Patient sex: M
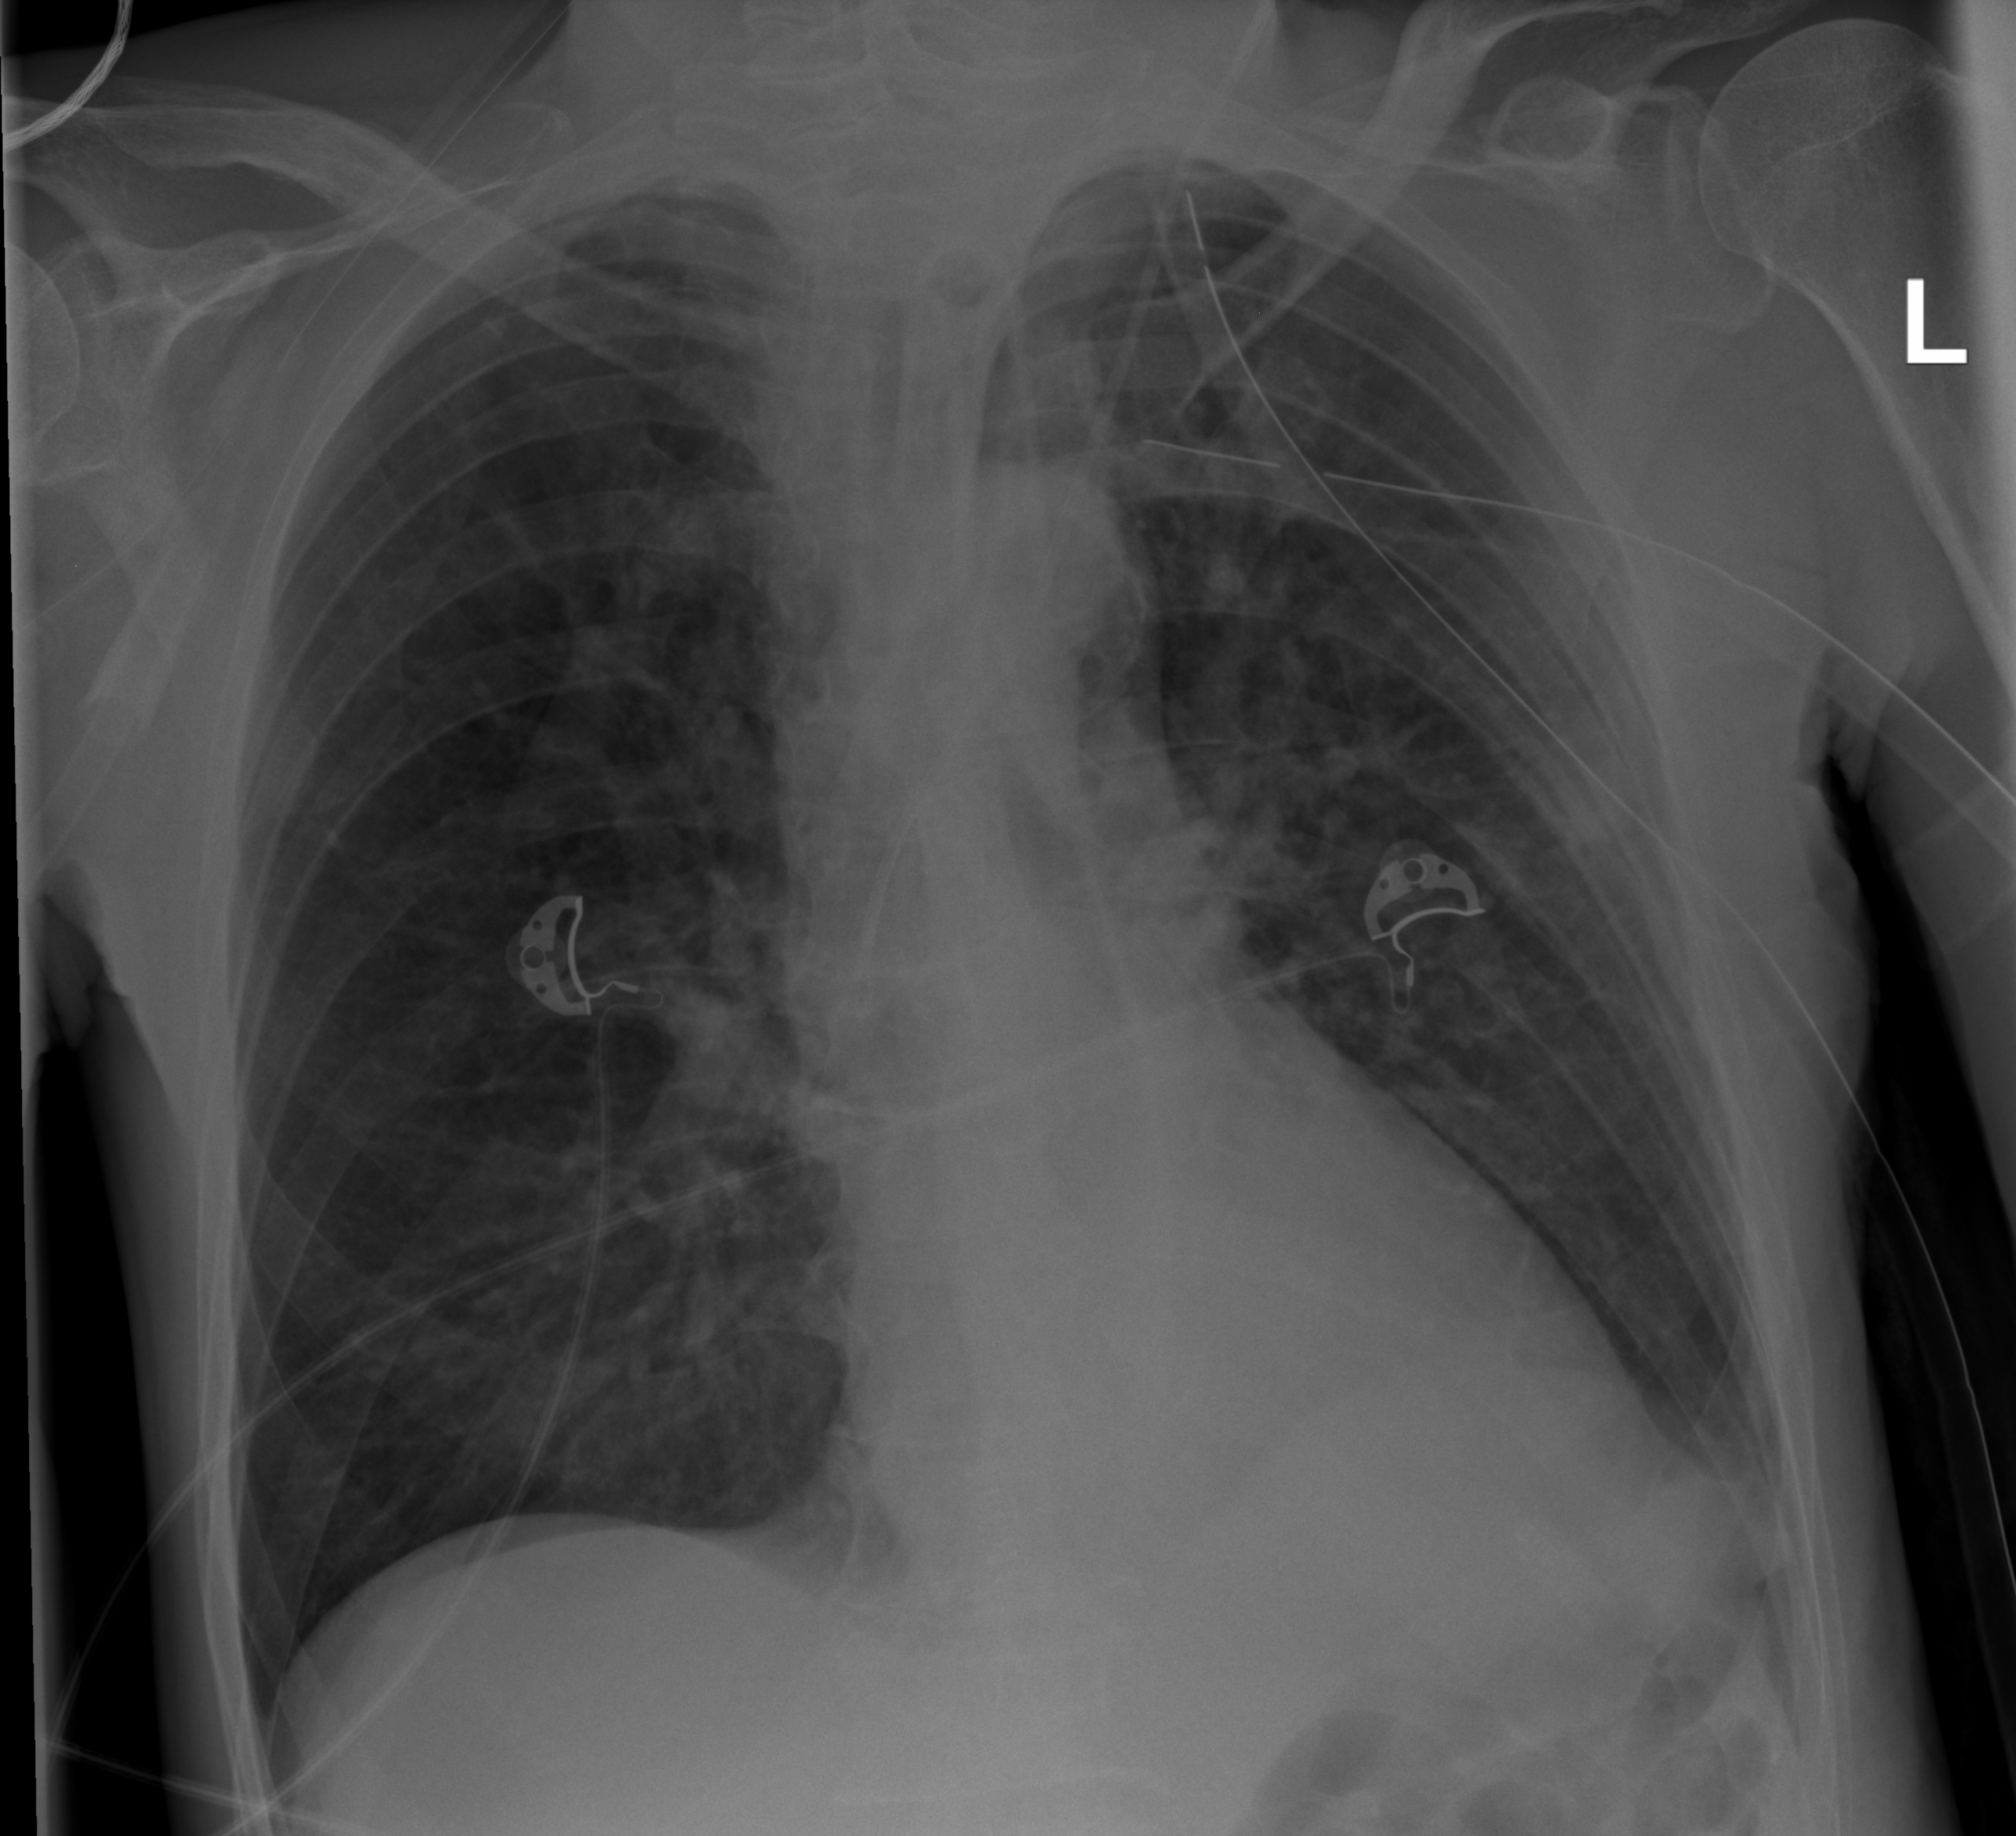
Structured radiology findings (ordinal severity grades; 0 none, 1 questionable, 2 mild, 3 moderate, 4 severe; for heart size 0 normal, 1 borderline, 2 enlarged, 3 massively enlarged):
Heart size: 0
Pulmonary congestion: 0
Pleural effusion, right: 0
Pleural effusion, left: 2
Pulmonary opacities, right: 0
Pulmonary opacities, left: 0
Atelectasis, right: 0
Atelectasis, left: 2